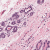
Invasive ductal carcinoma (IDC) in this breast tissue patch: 0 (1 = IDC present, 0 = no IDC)